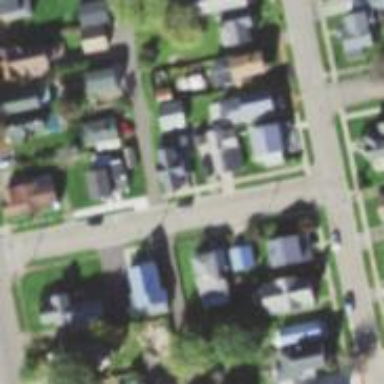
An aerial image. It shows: Alleyway designated as service road.